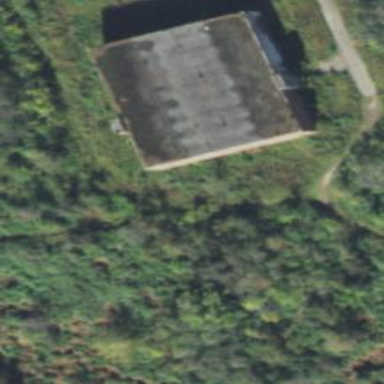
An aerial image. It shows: Abandoned building.